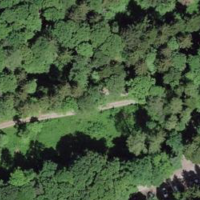
EUNIS habitat code: 44
Species observed at this site:
Oxalis acetosella